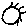
Label: sun